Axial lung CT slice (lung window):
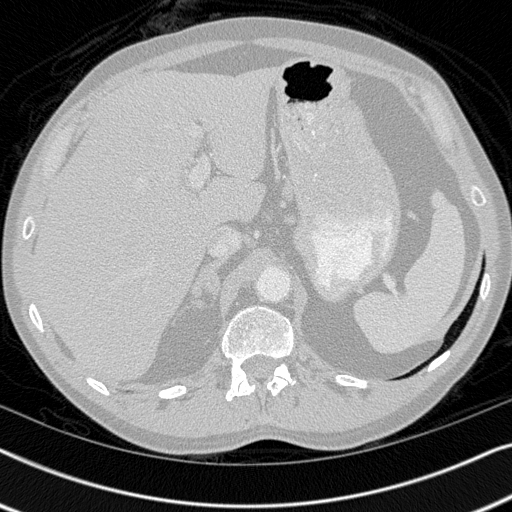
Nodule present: no